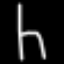
Label: chair